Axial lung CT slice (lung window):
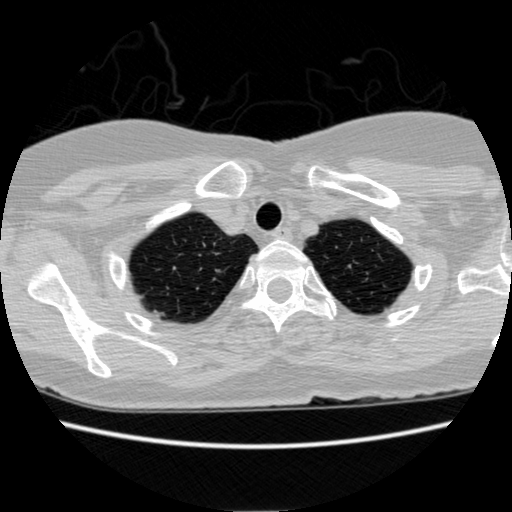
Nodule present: no